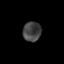
Tissue: skin
Cell type: Epithelial cells
Senescence score: 0.2586
Nuclear area (px): 351
Mean DAPI intensity: 66.103